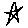
Label: star